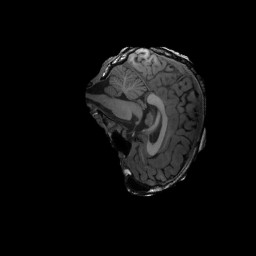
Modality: T1w
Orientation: sagittal
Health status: ill
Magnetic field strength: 3 T